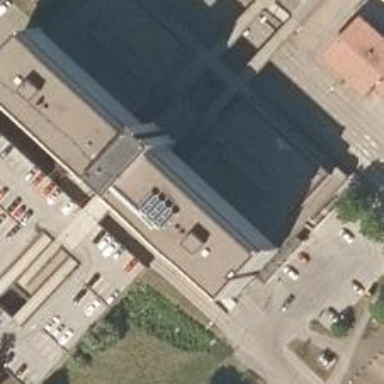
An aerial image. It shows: Government office.